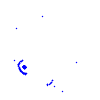
Particle: kaon